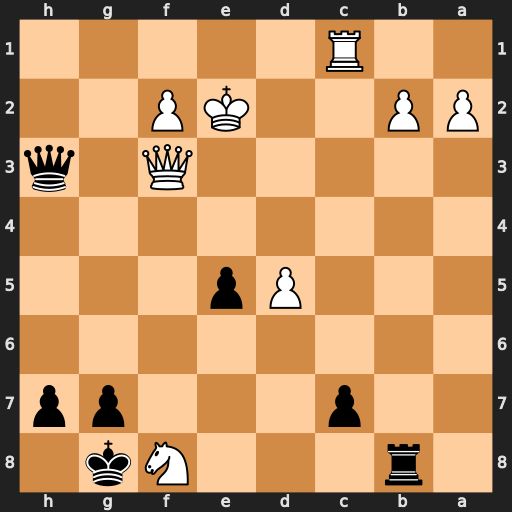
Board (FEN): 1r3Nk1/2p3pp/8/3Pp3/8/5Q1q/PP2KP2/2R5
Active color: b
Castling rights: -
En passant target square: -
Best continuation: Rxb2+ Ke3 Qh6+